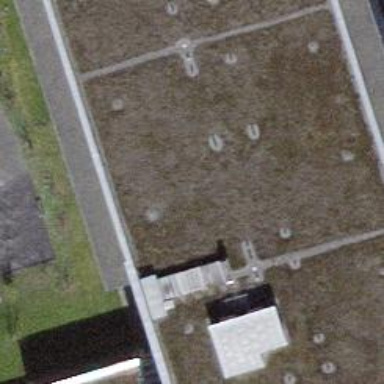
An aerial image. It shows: Nursing home.